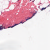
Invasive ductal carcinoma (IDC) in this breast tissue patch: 0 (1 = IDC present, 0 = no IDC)